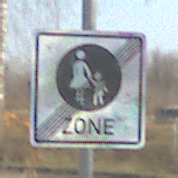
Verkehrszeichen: EndeFussgaengerzone
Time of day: MorningAfternoon
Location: Outdoor (Suburban)
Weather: PartlyCloudy
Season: NotSpecified
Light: Natural